Aerial crown-view tile of a tropical tree (Barro Colorado Island, Panama), acquired 20250715:
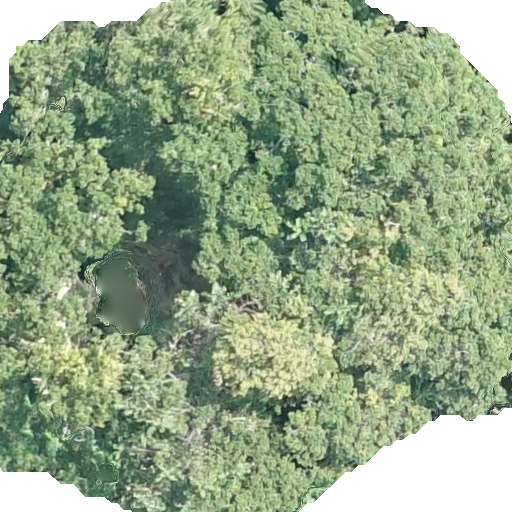
Species: Brosimum alicastrum
GBIF accepted scientific name: Brosimum alicastrum
Crown area: 438.816 m²